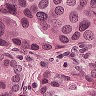
Metastatic tissue present: yes